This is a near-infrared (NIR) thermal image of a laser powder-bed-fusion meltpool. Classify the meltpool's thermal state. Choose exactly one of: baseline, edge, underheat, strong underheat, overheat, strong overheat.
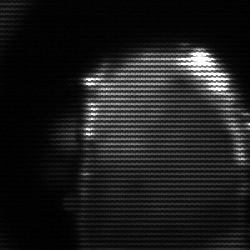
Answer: baseline